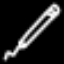
Label: pencil